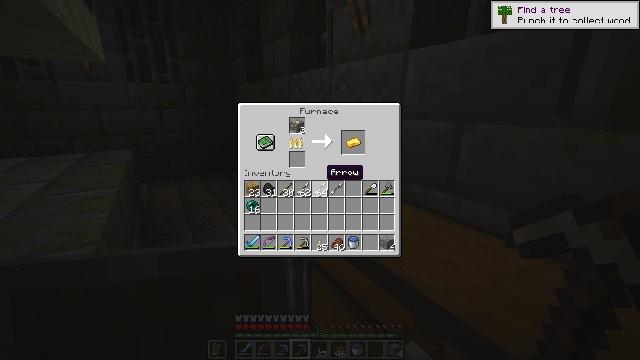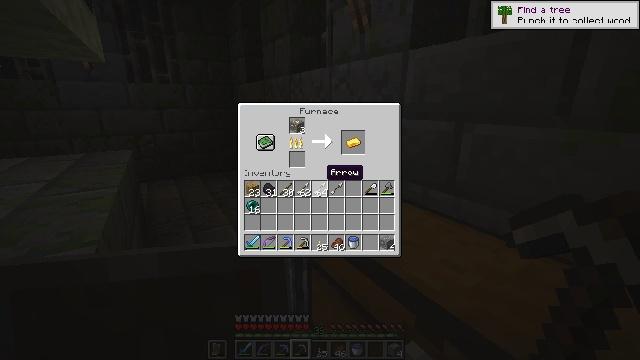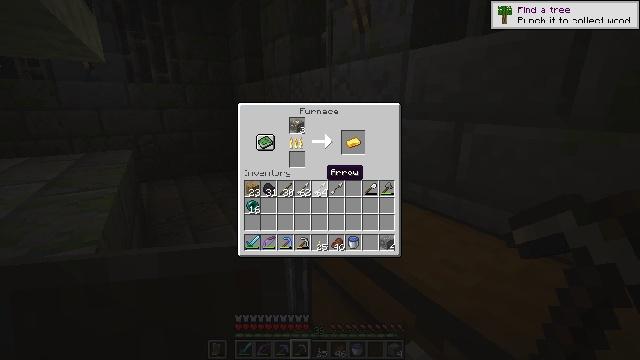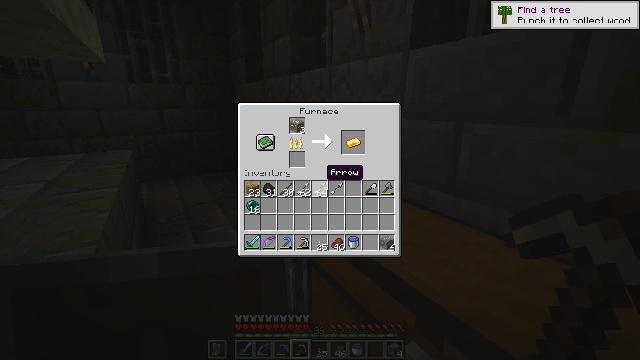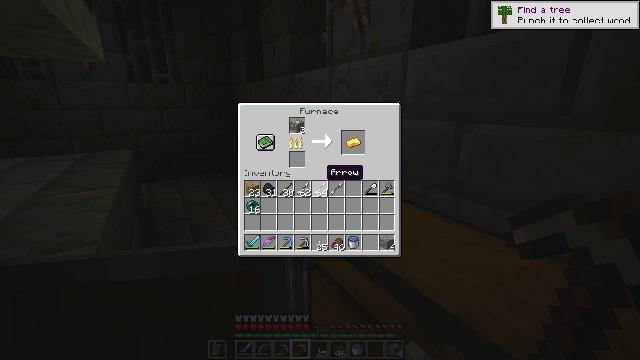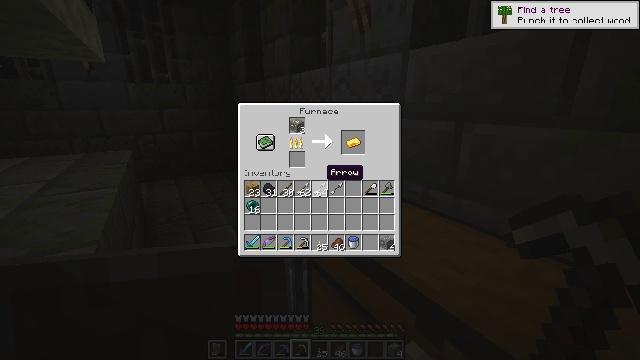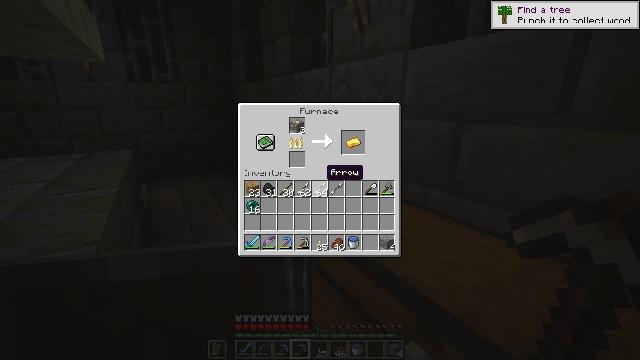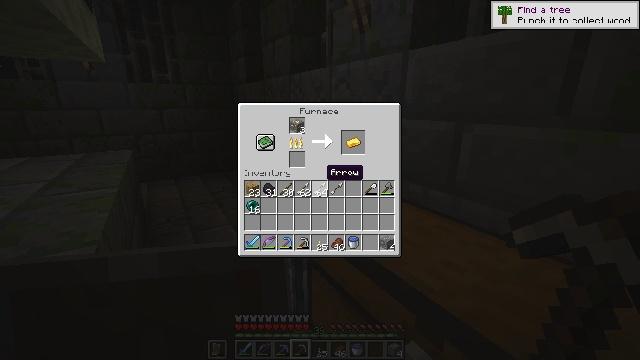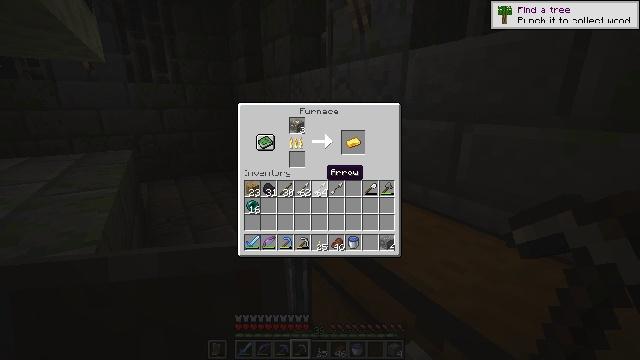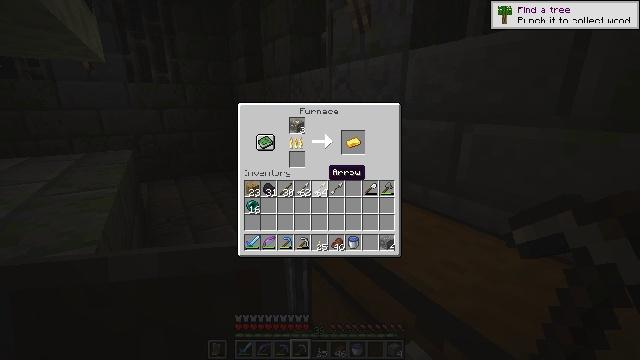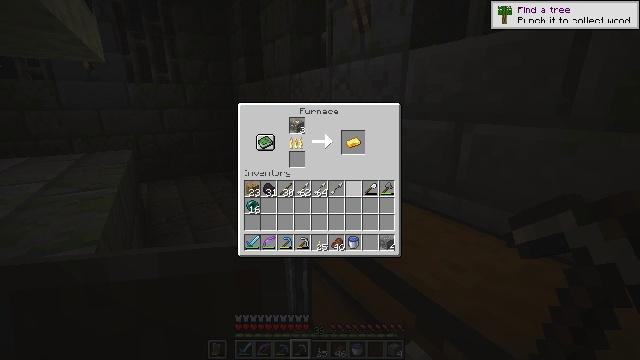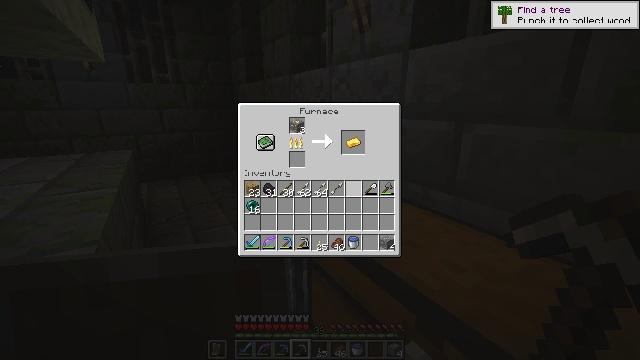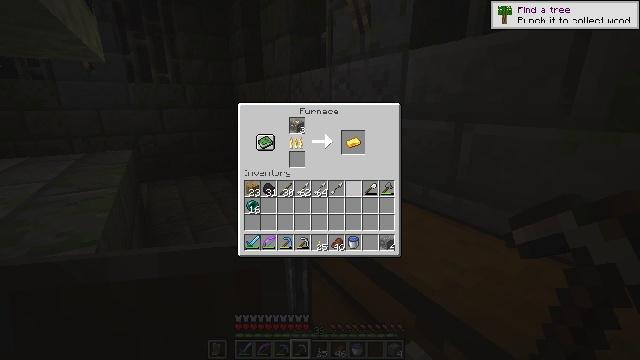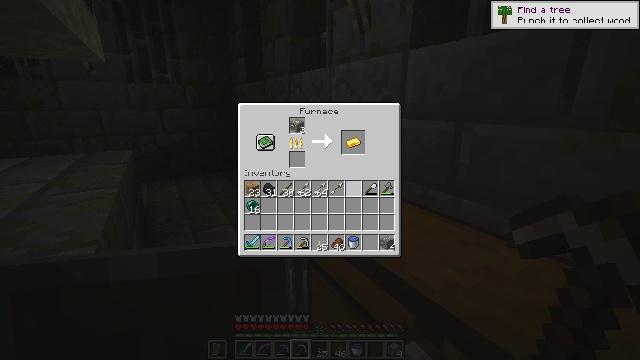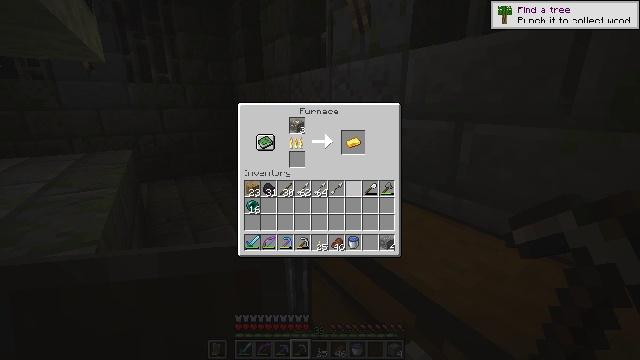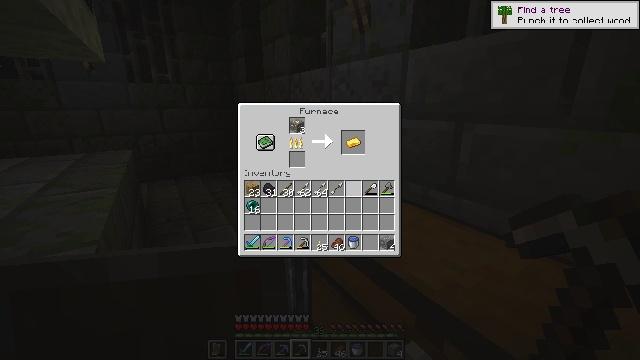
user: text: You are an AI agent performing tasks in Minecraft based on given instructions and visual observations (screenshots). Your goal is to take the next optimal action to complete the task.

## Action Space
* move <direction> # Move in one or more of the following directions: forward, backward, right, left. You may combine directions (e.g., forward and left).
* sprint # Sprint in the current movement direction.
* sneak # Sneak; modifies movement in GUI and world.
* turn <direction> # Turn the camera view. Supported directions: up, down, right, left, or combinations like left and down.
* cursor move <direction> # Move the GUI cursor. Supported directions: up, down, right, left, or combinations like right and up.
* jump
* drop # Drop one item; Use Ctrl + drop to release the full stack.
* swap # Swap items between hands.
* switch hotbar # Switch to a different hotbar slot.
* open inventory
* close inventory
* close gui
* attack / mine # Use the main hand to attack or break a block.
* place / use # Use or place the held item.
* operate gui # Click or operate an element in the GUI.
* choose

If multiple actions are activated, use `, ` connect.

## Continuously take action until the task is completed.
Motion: motion action
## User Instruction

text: craft item air
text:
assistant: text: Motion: no_op
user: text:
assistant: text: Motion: no_op
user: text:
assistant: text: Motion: no_op
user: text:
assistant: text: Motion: no_op
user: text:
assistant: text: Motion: no_op
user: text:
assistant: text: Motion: no_op
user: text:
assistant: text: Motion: no_op
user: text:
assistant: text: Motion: no_op
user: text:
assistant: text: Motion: no_op
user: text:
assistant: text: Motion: cursor move right
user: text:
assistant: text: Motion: cursor move right
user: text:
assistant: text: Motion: no_op
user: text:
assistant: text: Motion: no_op
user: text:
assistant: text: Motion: no_op
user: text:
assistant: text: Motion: no_op
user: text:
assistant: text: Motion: cursor move right
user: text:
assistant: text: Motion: no_op
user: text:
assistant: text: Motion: cursor move left
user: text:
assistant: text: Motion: cursor move left
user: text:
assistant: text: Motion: cursor move left
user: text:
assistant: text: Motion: no_op
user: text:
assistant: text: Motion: no_op
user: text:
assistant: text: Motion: no_op
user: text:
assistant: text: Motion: operate gui
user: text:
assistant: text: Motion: operate gui
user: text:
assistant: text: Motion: no_op
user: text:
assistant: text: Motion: cursor move left
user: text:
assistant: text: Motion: no_op
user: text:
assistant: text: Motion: no_op
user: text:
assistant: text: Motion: no_op